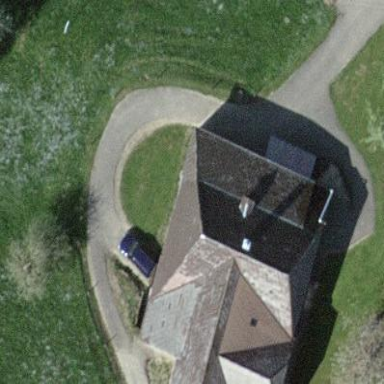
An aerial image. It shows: Farm building.